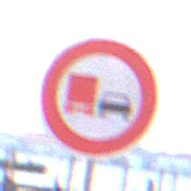
Verkehrszeichen: UeberholverbotKraftfahrzeuge
Umgebung: Outdoor, Urban
Tageszeit: SunriseSunset
Wetter: Clear
Licht: Natural
Jahreszeit: NotSpecified
Kontrast: MediumContrast